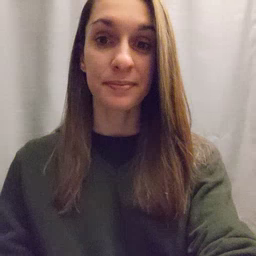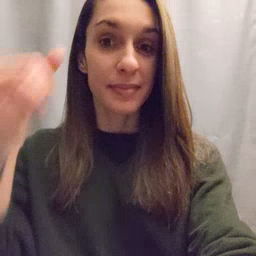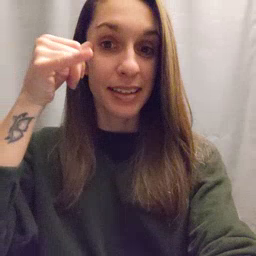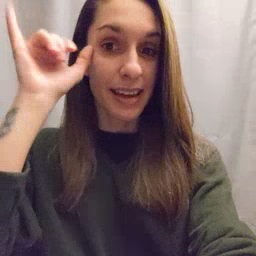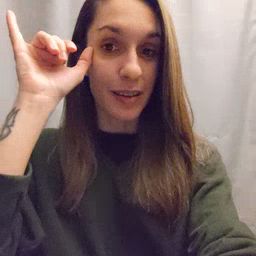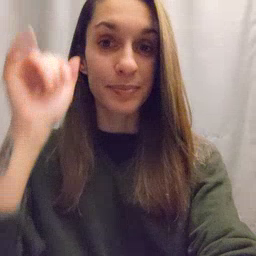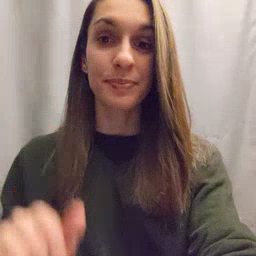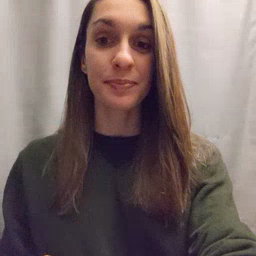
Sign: cow